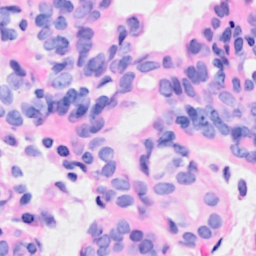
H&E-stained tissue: Breast